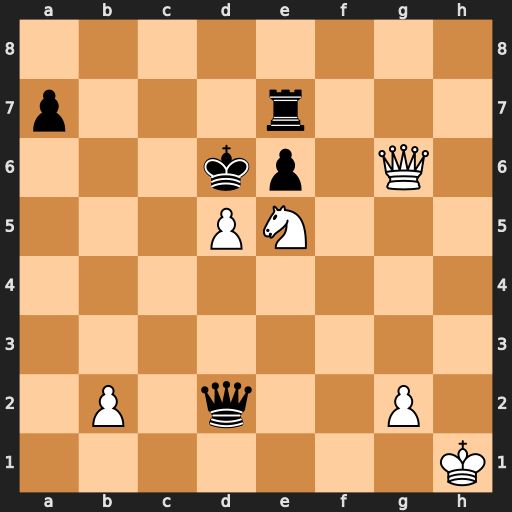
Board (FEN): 8/p3r3/3kp1Q1/3PN3/8/8/1P1q2P1/7K
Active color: w
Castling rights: -
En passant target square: -
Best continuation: Nc4+ Kxd5 Nxd2